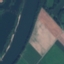
Label: River